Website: home-depot
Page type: customer-info-address
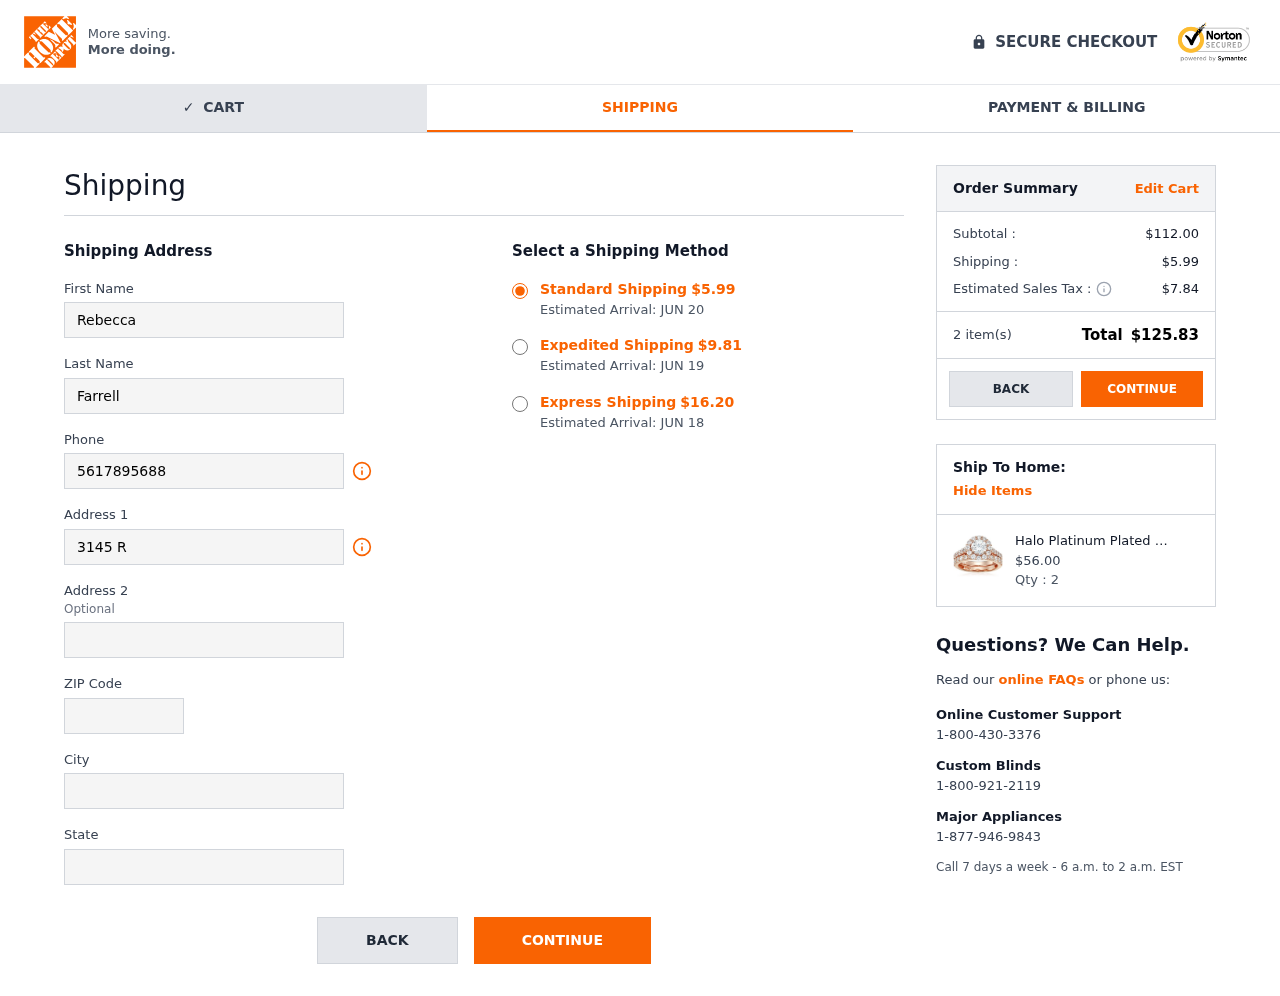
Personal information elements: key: PII_CITY
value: Gregorytown
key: PII_FIRSTNAME
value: Rebecca
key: PII_LASTNAME
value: Farrell
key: PII_PHONE
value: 5617895688
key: PII_POSTCODE
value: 04099
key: PII_STATE
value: AS
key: PII_STREET
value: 3145 Robert Stream
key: PII_STREET2
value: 4242 Anthony Unions
Product elements: key: PRODUCT1_NAME
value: Halo Platinum Plated Sterling Silver Swarovski Crystal Flower Ring
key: PRODUCT1_PRICE
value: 56
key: PRODUCT1_QUANTITY
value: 2
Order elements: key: ORDER_SHIPPING_COST
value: $5.99
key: ORDER_DELIVERY_DATE
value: Estimated Arrival: JUN 20
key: ORDER_SHIPPING_COST_EXPEDITED
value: $9.81
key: ORDER_DELIVERY_DATE_EXPEDITED
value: Estimated Arrival: JUN 19
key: ORDER_SHIPPING_COST_EXPRESS
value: $16.20
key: ORDER_DELIVERY_DATE_EXPRESS
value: Estimated Arrival: JUN 18
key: ORDER_SUBTOTAL
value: $112.00
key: ORDER_TAX
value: $7.84
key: ORDER_NUM_ITEMS
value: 2 item(s)
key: ORDER_TOTAL
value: $125.83